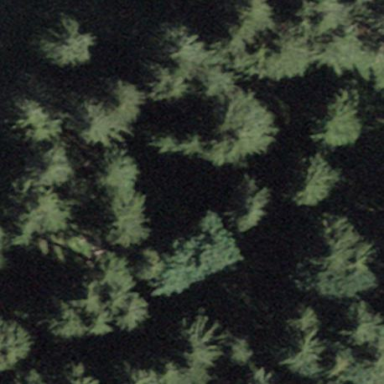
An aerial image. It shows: Beautiful woodland area.